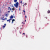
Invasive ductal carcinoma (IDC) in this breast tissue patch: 0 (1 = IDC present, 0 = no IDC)